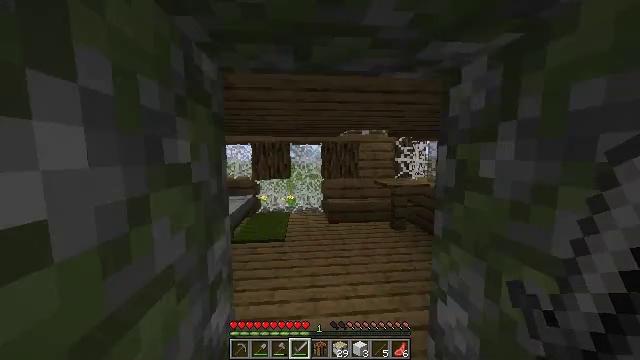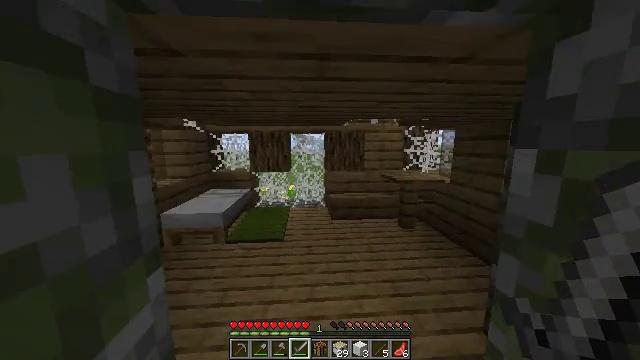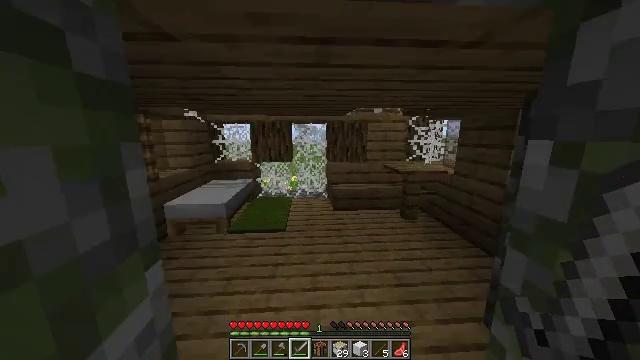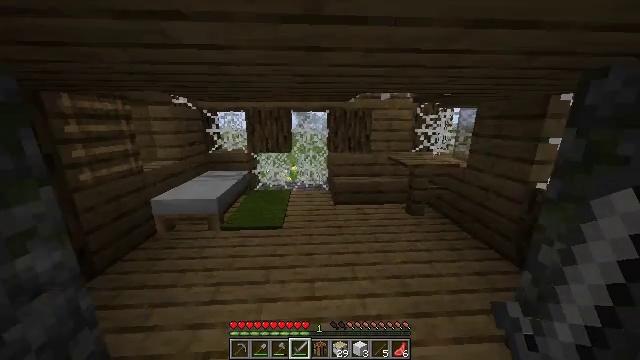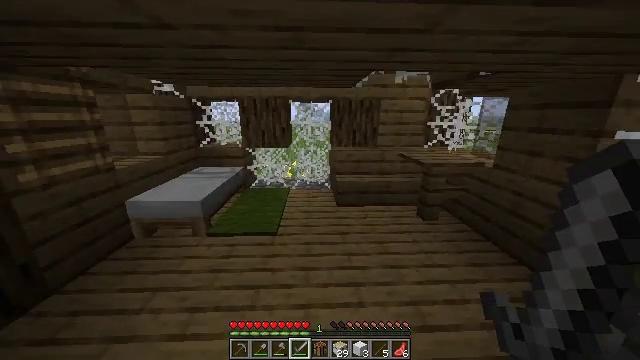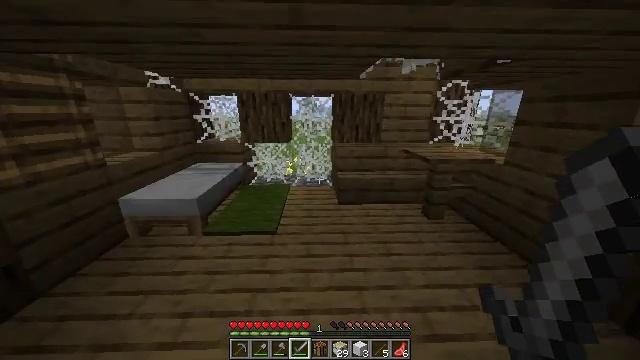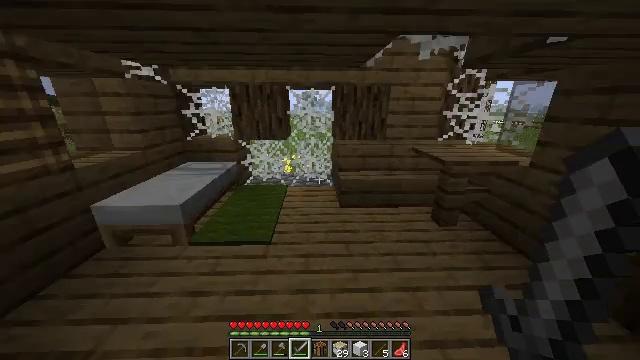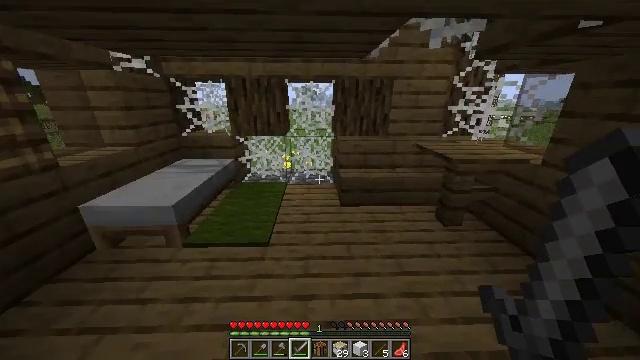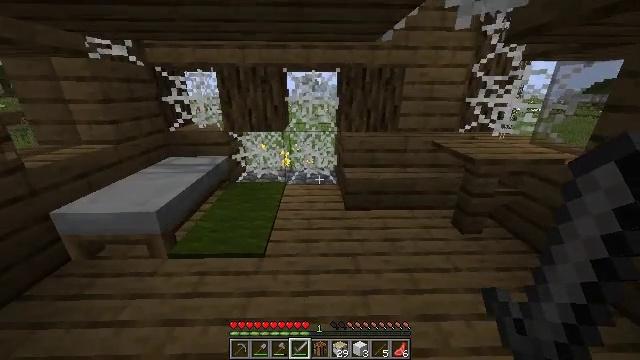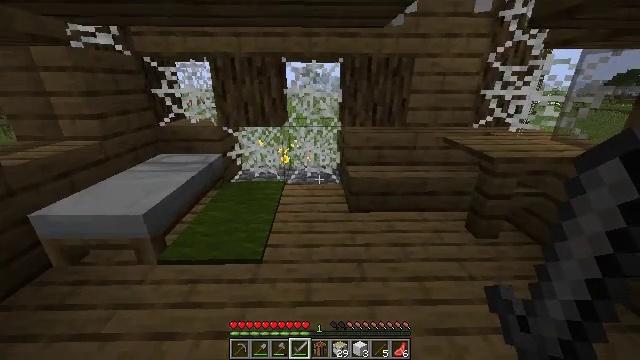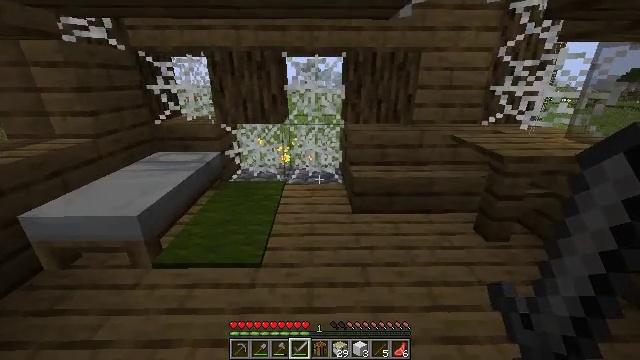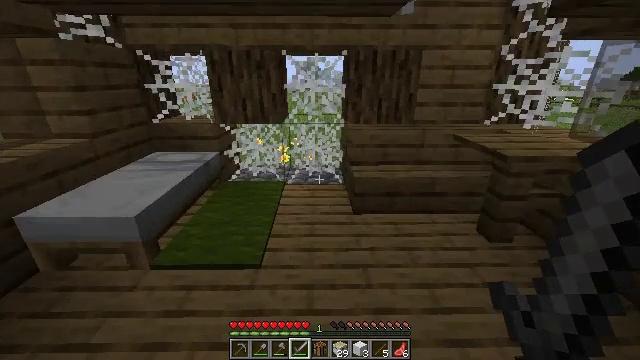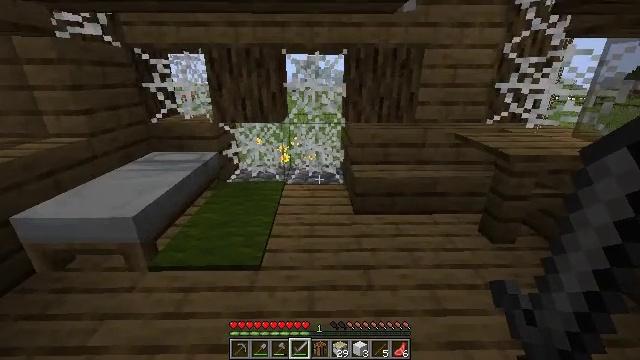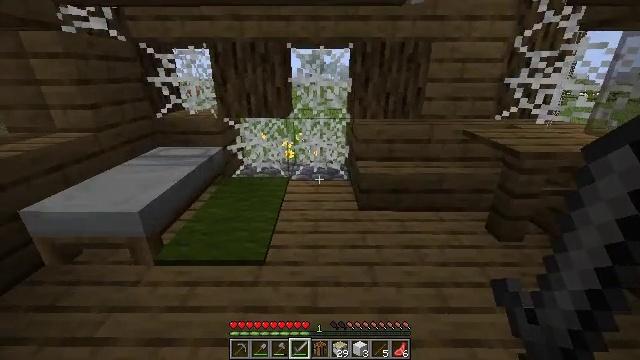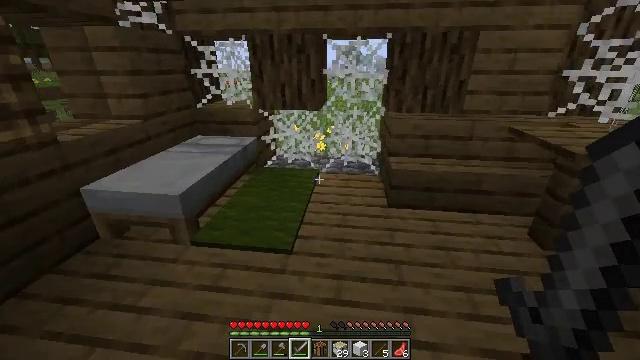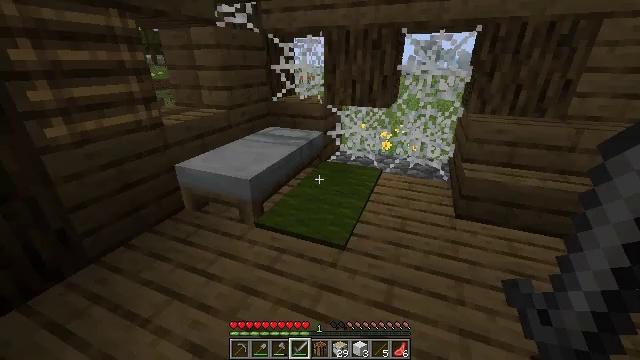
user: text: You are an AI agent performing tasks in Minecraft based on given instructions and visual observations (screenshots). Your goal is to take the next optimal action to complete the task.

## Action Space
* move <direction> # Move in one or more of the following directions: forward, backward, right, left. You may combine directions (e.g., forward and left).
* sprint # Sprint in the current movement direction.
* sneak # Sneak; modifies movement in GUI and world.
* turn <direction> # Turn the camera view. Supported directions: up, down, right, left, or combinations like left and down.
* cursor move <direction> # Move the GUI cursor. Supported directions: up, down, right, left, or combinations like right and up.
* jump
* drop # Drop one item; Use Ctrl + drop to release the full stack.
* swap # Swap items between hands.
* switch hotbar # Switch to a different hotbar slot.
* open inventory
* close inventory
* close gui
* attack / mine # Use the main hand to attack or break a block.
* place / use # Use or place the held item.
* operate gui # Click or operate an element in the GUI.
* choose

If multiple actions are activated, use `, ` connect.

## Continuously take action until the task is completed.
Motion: motion action
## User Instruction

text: Trim the tree by mining oak leaves.
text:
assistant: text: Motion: move forward, sprint, turn down
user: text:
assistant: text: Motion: move forward, sprint, turn down
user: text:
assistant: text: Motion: move forward, sprint, turn down
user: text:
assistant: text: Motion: move forward, turn down
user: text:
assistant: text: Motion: move forward, turn down
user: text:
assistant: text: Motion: move forward, turn down
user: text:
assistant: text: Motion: turn down
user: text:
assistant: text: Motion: no_op
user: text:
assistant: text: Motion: no_op
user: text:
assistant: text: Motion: no_op
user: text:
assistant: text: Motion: no_op
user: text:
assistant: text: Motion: no_op
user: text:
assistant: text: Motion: turn left
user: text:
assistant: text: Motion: turn left and down
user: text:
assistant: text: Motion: turn left
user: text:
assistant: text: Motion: turn left
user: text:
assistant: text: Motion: no_op
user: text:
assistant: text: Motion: no_op
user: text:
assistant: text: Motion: no_op
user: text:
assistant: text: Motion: no_op
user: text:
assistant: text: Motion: no_op
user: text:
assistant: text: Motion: turn right
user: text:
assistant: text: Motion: move forward, turn right
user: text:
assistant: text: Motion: move forward and move left, turn right
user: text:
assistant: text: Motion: move forward and move left, turn right
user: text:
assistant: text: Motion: move forward and move left, turn right
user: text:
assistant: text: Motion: move forward and move left, turn right
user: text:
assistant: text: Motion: move forward
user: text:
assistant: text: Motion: move forward
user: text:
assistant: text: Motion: move forward, turn right